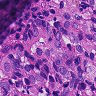
Metastatic tissue present: yes